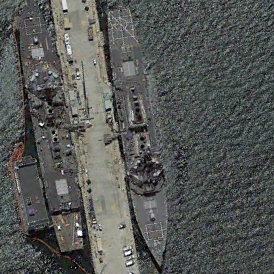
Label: destroyer